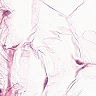
Metastatic tissue present: no